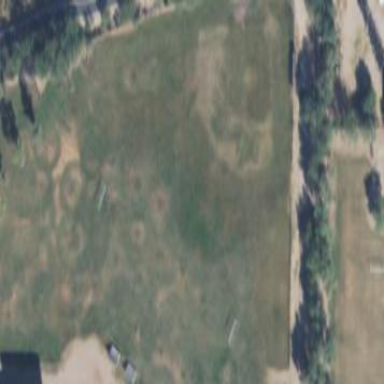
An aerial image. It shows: Baseball pitch for leisure and sports activities.